Question: I want to create few custom controls. Here is a screen shot of what I'm trying to achieve.

Each control contains two parts, a label (TextBlock) and an editor (UIElement). The label part is common to all controls. I don't want to keep defining label in each custom controls I create. So I thought of creating a base class. Here is the base Editor class.
'''
[TemplatePart(Name = PartLabelName, Type = typeof (TextBlock))]
[TemplatePart(Name = PartEditorName, Type = typeof (ContentPresenter))]
public abstract class Editor : Control
{
protected const string PartLabelName = "PartLabel";
protected const string PartEditorName = "PartEditor";
public static readonly DependencyProperty LabelStyleProperty = DependencyProperty.Register(
"LabelStyle", typeof (Style), typeof (Editor), new PropertyMetadata(default(Style)));
public static readonly DependencyProperty LabelHeightProperty = DependencyProperty.Register(
"LabelHeight", typeof (double), typeof (Editor), new PropertyMetadata(default(double)));
public static readonly DependencyProperty LabelWidthProperty = DependencyProperty.Register(
"LabelWidth", typeof (double), typeof (Editor), new PropertyMetadata(default(double)));
public static readonly DependencyProperty LabelProperty = DependencyProperty.Register(
"Label", typeof (string), typeof (Editor), new PropertyMetadata(default(string)));
public static readonly DependencyProperty EditorControlProperty = DependencyProperty.Register(
"EditorControl", typeof (FrameworkElement), typeof (Editor), new PropertyMetadata(default(FrameworkElement)));
public static readonly DependencyProperty EditorWidthProperty = DependencyProperty.Register(
"EditorWidth", typeof (double), typeof (Editor), new PropertyMetadata(default(double)));
public static readonly DependencyProperty EditorHeightProperty = DependencyProperty.Register(
"EditorHeight", typeof (double), typeof (Editor), new PropertyMetadata(default(double)));
public static readonly DependencyProperty EditorStyleProperty = DependencyProperty.Register(
"EditorStyle", typeof (Style), typeof (Editor), new PropertyMetadata(default(Style)));
public static readonly DependencyProperty LabelColorProperty = DependencyProperty.Register(
"LabelColor", typeof (Brush), typeof (Editor), new PropertyMetadata(default(Brush)));
private ContentPresenter _partEditorControl;
private TextBlock _partLabel;
protected Editor()
{
DefaultStyleKey = typeof (Editor);
}
public Brush LabelColor
{
get { return (Brush) GetValue(LabelColorProperty); }
set { SetValue(LabelColorProperty, value); }
}
public Style EditorStyle
{
get { return (Style) GetValue(EditorStyleProperty); }
set { SetValue(EditorStyleProperty, value); }
}
public double EditorHeight
{
get { return (double) GetValue(EditorHeightProperty); }
set { SetValue(EditorHeightProperty, value); }
}
public double EditorWidth
{
get { return (double) GetValue(EditorWidthProperty); }
set { SetValue(EditorWidthProperty, value); }
}
public Style LabelStyle
{
get { return (Style) GetValue(LabelStyleProperty); }
set { SetValue(LabelStyleProperty, value); }
}
public double LabelHeight
{
get { return (double) GetValue(LabelHeightProperty); }
set { SetValue(LabelHeightProperty, value); }
}
public double LabelWidth
{
get { return (double) GetValue(LabelWidthProperty); }
set { SetValue(LabelWidthProperty, value); }
}
public FrameworkElement EditorControl
{
get { return (FrameworkElement) GetValue(EditorControlProperty); }
set { SetValue(EditorControlProperty, value); }
}
public string Label
{
get { return (string) GetValue(LabelProperty); }
set { SetValue(LabelProperty, value); }
}
public override void OnApplyTemplate()
{
base.OnApplyTemplate();
_partLabel = GetTemplateChild(PartLabelName) as TextBlock;
_partEditorControl = GetTemplateChild(PartEditorName) as ContentPresenter;
if (_partLabel == null || _partEditorControl == null)
{
throw new NullReferenceException("Template parts are not available");
}
}
'''
And here is the style for base editor.
'''
<Style TargetType="local:Editor">
<Setter Property="LabelWidth" Value="200" />
<Setter Property="LabelHeight" Value="25" />
<Setter Property="EditorHeight" Value="25" />
<Setter Property="EditorWidth" Value="200" />
<Setter Property="LabelColor" Value="Black" />
<Setter Property="Template">
<Setter.Value>
<ControlTemplate TargetType="local:Editor">
<Border Background="{TemplateBinding Background}"
BorderBrush="{TemplateBinding BorderBrush}"
BorderThickness="{TemplateBinding BorderThickness}">
<Grid>
<Grid.ColumnDefinitions>
<ColumnDefinition Width="Auto" />
<ColumnDefinition Width="Auto" />
</Grid.ColumnDefinitions>
<TextBlock x:Name="PartLabel"
Text="{TemplateBinding Label}"
Width="{TemplateBinding LabelWidth}"
Height="{TemplateBinding LabelHeight}"
Style="{TemplateBinding LabelStyle}"
Foreground="{TemplateBinding LabelColor}"
VerticalAlignment="Center" />
<ContentPresenter Grid.Column="1"
x:Name="PartEditor"
Height="{TemplateBinding EditorHeight}"
Width="{TemplateBinding EditorWidth}"
Style="{TemplateBinding EditorStyle}"
Content="{TemplateBinding EditorControl}" />
</Grid>
</Border>
</ControlTemplate>
</Setter.Value>
</Setter>
</Style>
'''
So I created my first custom control that extended the editor class.
'''
[TemplatePart(Name = PartLabelName, Type = typeof (TextBlock))]
[TemplatePart(Name = PartEditorName, Type = typeof (ContentPresenter))]
public class NumericUpDownEditor : Editor
{
private ContentPresenter _partEditorControl;
private TextBlock _partLabel;
public NumericUpDownEditor()
{
DefaultStyleKey = typeof (NumericUpDownEditor);
}
public override void OnApplyTemplate()
{
base.OnApplyTemplate();
_partLabel = GetTemplateChild(PartLabelName) as TextBlock;
_partEditorControl = GetTemplateChild(PartEditorName) as ContentPresenter;
if (_partLabel == null || _partEditorControl == null)
{
throw new NullReferenceException("Template parts are not available");
}
}
}
'''
And the default style
'''
<Style TargetType="local:NumericUpDownEditor">
<Setter Property="EditorControl">
<Setter.Value>
<toolkit:NumericUpDown />
</Setter.Value>
</Setter>
</Style>
'''
When I use this NumericEditor in a user control, nothing is displaying.
'''
<StackPanel x:Name="LayoutRoot" Orientation="Vertical">
<customControls:NumericUpDownEditor Label="Numeric Up" />
</StackPanel>
'''
I only want to set the editor UIElement in each custom control I create.
Do I need to define template for NumericEditor in style as well ? Or what else am I doing wrong ?
Thank You
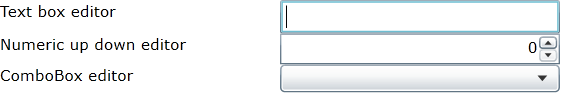
Answer: Found the mistake. I'd to remove default style from sub-classed control. And through this <URL>' rather than 'Content'
Modified Editor style and class code
'''
public static readonly DependencyProperty EditorControlTemplateProperty = DependencyProperty.Register(
"EditorControlTemplate", typeof (DataTemplate), typeof (Editor), new PropertyMetadata(default(DataTemplate)));
<ContentPresenter Grid.Column="1" x:Name="PartEditor"
Height="{TemplateBinding EditorHeight}"
Width="{TemplateBinding EditorWidth}"
Style="{TemplateBinding EditorStyle}"
Content="{TemplateBinding EditorControl}"
ContentTemplate="{TemplateBinding EditorControlTemplate}" />
'''
Modified Subclass editor
'''
[TemplatePart(Name = PartLabelName, Type = typeof (TextBlock))]
[TemplatePart(Name = PartEditorName, Type = typeof (ContentPresenter))]
public class NumericUpDownEditor : Editor
{
public static readonly DependencyProperty ValueProperty = DependencyProperty.Register(
"Value", typeof (double), typeof (NumericUpDownEditor), new PropertyMetadata(default(double)));
private ContentPresenter _partEditorControl;
private TextBlock _partLabel;
public double Value
{
get { return (double) GetValue(ValueProperty); }
set { SetValue(ValueProperty, value); }
}
public override void OnApplyTemplate()
{
base.OnApplyTemplate();
_partLabel = GetTemplateChild(PartLabelName) as TextBlock;
_partEditorControl = GetTemplateChild(PartEditorName) as ContentPresenter;
if (_partLabel == null || _partEditorControl == null)
{
throw new NullReferenceException("Template parts are not available");
}
}
}
'''
And here's the style for the sub-classed control
'''
<Style TargetType="local:NumericUpDownEditor">
<Setter Property="EditorControlTemplate">
<Setter.Value>
<DataTemplate>
<toolkit:NumericUpDown
Value="{Binding RelativeSource={RelativeSource AncestorType=local:NumericUpDownEditor}, Path=Value, Mode=TwoWay, UpdateSourceTrigger=PropertyChanged}" />
</DataTemplate>
</Setter.Value>
</Setter>
</Style>
'''